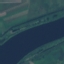
Land use / land cover class: River